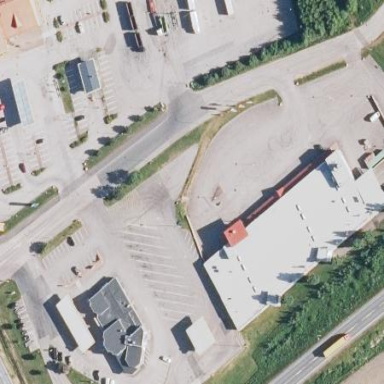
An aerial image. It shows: Retail building with grey exterior and red flat roof.